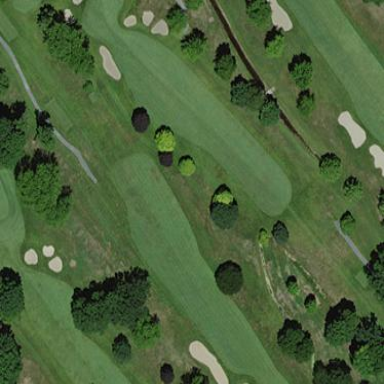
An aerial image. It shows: Grassy area designated as golf fairway.